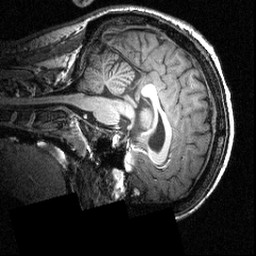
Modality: T1w
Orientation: sagittal
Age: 21
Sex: male
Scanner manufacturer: siemens
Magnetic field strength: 3.951 T
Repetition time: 1.5 s
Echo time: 0.00335 s